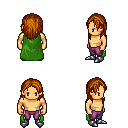
a pixel art fantasy rpg character, male body template, human, tanned skin, green cape, magenta pants, brunette long hairstyle, metal boots, four views (front, back, left, right), 2x2 character sprite sheet, small pixel art, hard edges, no anti-aliasing